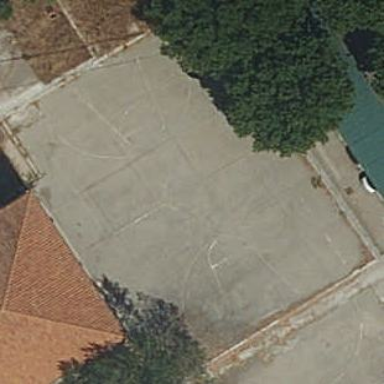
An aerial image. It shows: Basketball court in the leisure land pitch.